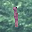
Label: 1